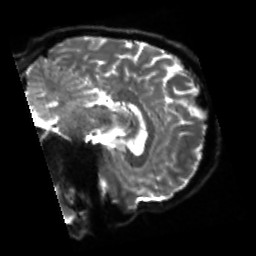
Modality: sbref
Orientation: sagittal
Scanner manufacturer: siemens
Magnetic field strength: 3 T
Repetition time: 4 s
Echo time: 0.0594 s